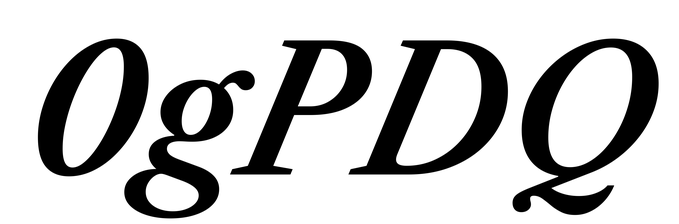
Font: LibreCaslonText-Italic_SemiBold_Italic